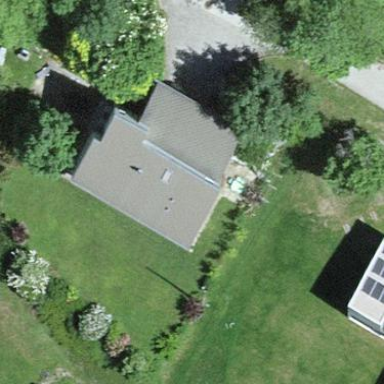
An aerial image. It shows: Simple and straightforward house.